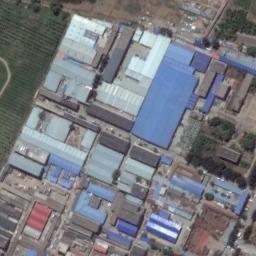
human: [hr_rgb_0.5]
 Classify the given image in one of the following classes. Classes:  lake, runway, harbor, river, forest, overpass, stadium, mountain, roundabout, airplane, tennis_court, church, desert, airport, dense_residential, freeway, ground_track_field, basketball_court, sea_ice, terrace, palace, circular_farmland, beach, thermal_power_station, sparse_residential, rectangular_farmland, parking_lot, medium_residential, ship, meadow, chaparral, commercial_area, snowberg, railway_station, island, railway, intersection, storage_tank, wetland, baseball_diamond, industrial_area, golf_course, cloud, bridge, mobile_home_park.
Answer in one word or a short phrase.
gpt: industrial_area